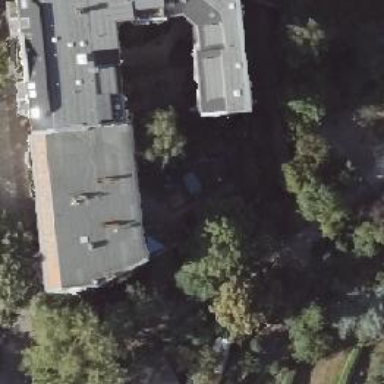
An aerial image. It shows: Apartment building with hipped roof.